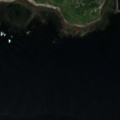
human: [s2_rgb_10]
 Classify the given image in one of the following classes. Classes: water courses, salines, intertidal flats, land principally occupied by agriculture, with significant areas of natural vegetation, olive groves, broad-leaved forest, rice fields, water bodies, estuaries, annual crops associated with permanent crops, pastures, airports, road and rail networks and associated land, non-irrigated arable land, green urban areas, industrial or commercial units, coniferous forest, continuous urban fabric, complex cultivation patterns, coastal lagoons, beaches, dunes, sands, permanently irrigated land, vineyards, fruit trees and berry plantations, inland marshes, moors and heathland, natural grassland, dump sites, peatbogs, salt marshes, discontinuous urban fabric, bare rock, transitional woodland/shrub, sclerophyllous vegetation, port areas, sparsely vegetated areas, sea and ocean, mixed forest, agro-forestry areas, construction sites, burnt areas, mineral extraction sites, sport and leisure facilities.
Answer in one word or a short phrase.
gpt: land principally occupied by agriculture, with significant areas of natural vegetation, moors and heathland, intertidal flats, sea and ocean